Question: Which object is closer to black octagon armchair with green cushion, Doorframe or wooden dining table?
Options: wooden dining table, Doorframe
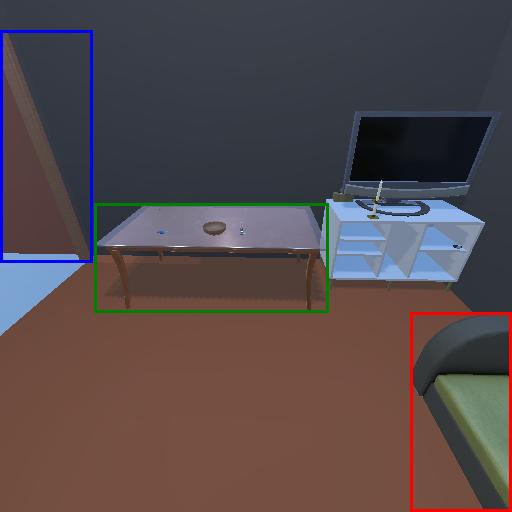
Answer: wooden dining table